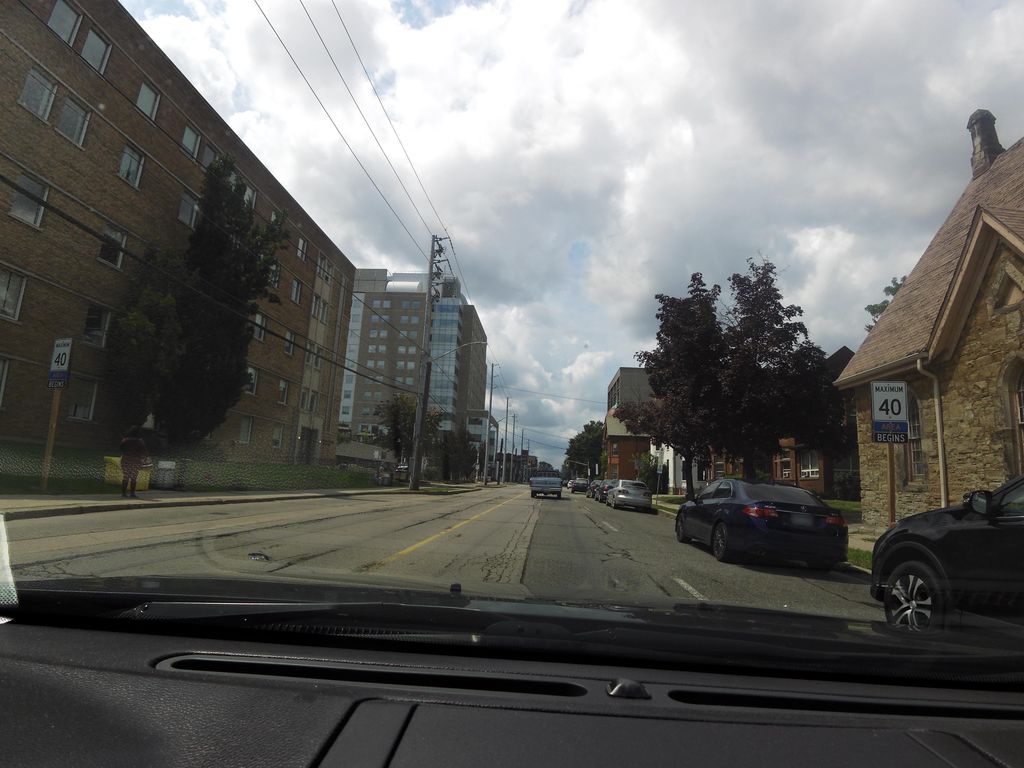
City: hamilton